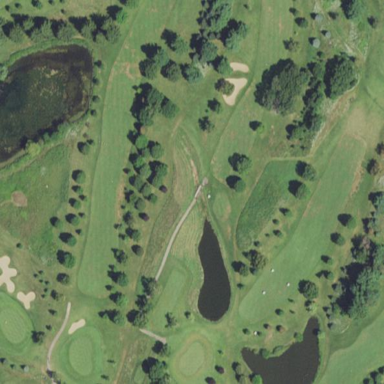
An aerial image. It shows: Area with grass used as rough in golf course.